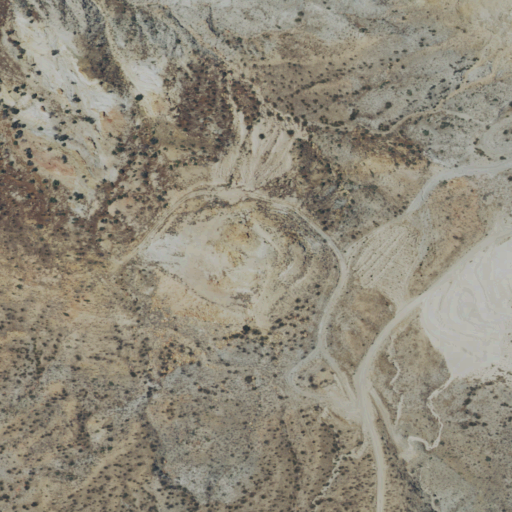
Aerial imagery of mountain in California named Painted Hill containing shrub and barren land